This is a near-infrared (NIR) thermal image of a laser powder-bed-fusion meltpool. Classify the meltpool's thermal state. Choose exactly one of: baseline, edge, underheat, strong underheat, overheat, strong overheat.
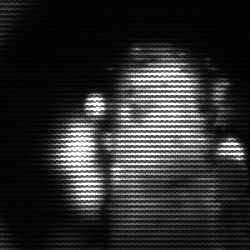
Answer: strong underheat